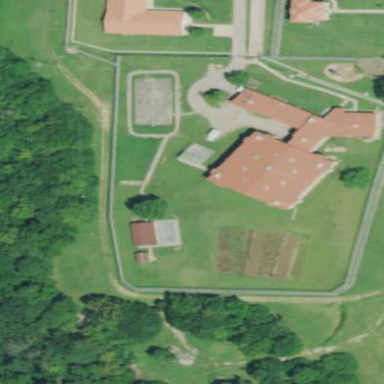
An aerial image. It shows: Prison building.